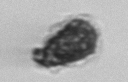
Label: Syracosphaera_pulchra